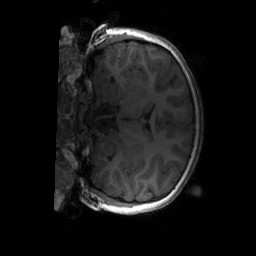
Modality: T1w
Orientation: coronal
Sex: female
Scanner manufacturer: siemens
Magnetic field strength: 3 T
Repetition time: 1.9 s
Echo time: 0.00243 s